Question: I've to export some report into pdf. I'm using telerki library .
'''
PdfFormatProvider p = new PdfFormatProvider();
p.Export(document, stream);
'''
But I'm getting exception on 'p.Export'.

Any kind of help will be appreciated.
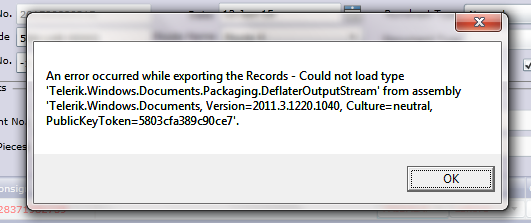
Answer: Issue was due to mismatch version of 'Telerik.Windows.Documents.FormatProviders.Pdf.dll' and 'Telerik.Windows.Documents'.